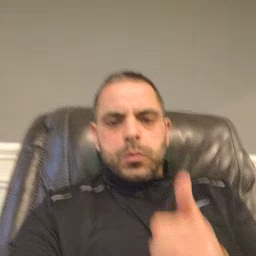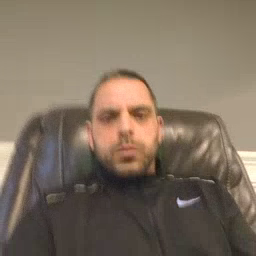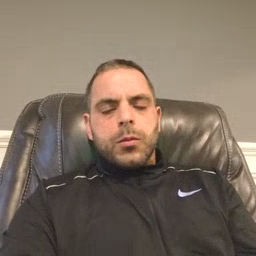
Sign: tomorrow